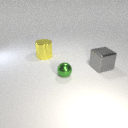
small green metal sphere in front of large gray metal cube